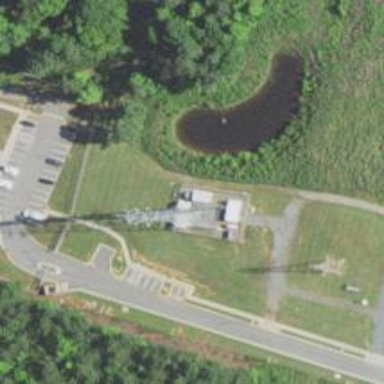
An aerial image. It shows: Mast tower used for communication.